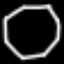
Label: octagon